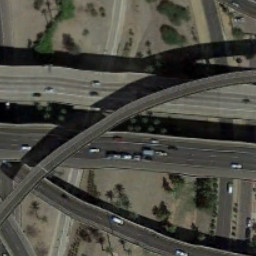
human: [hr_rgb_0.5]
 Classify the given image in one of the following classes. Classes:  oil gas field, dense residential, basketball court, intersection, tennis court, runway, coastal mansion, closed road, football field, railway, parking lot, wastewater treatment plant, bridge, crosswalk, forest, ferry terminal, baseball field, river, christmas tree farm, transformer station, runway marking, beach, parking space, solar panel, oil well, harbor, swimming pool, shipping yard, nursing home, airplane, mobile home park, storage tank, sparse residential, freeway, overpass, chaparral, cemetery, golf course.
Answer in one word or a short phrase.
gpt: overpass